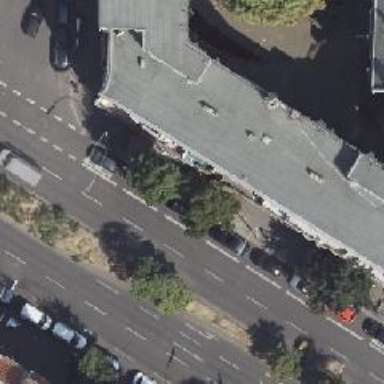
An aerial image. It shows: Image showing building with apartments.